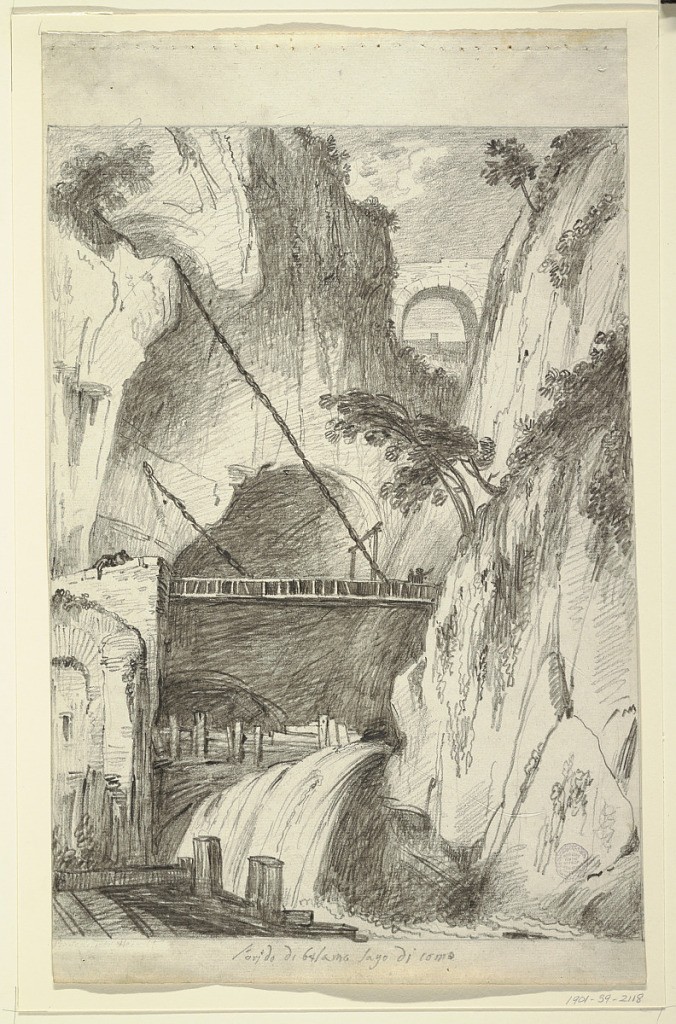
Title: The Ravine of Bellano, near Lake Como
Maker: Felice Giani, Italian, 1758–1823
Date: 1810–20
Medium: Black chalk on laid paper
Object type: Drawing
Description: Gorge with waterfall, Pioverna, and bridge leading across. Below, at left, structure. Bordering lines, inscribed below by Giani in black chalk, L'orido di balamo lago di como.